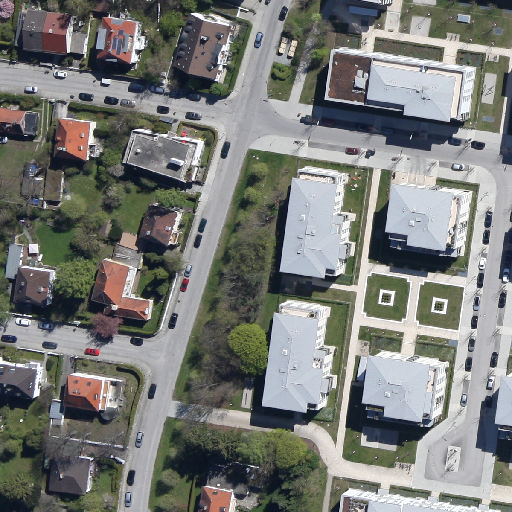
Referring expression: paved road